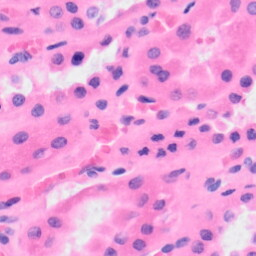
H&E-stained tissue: Kidney